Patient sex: M
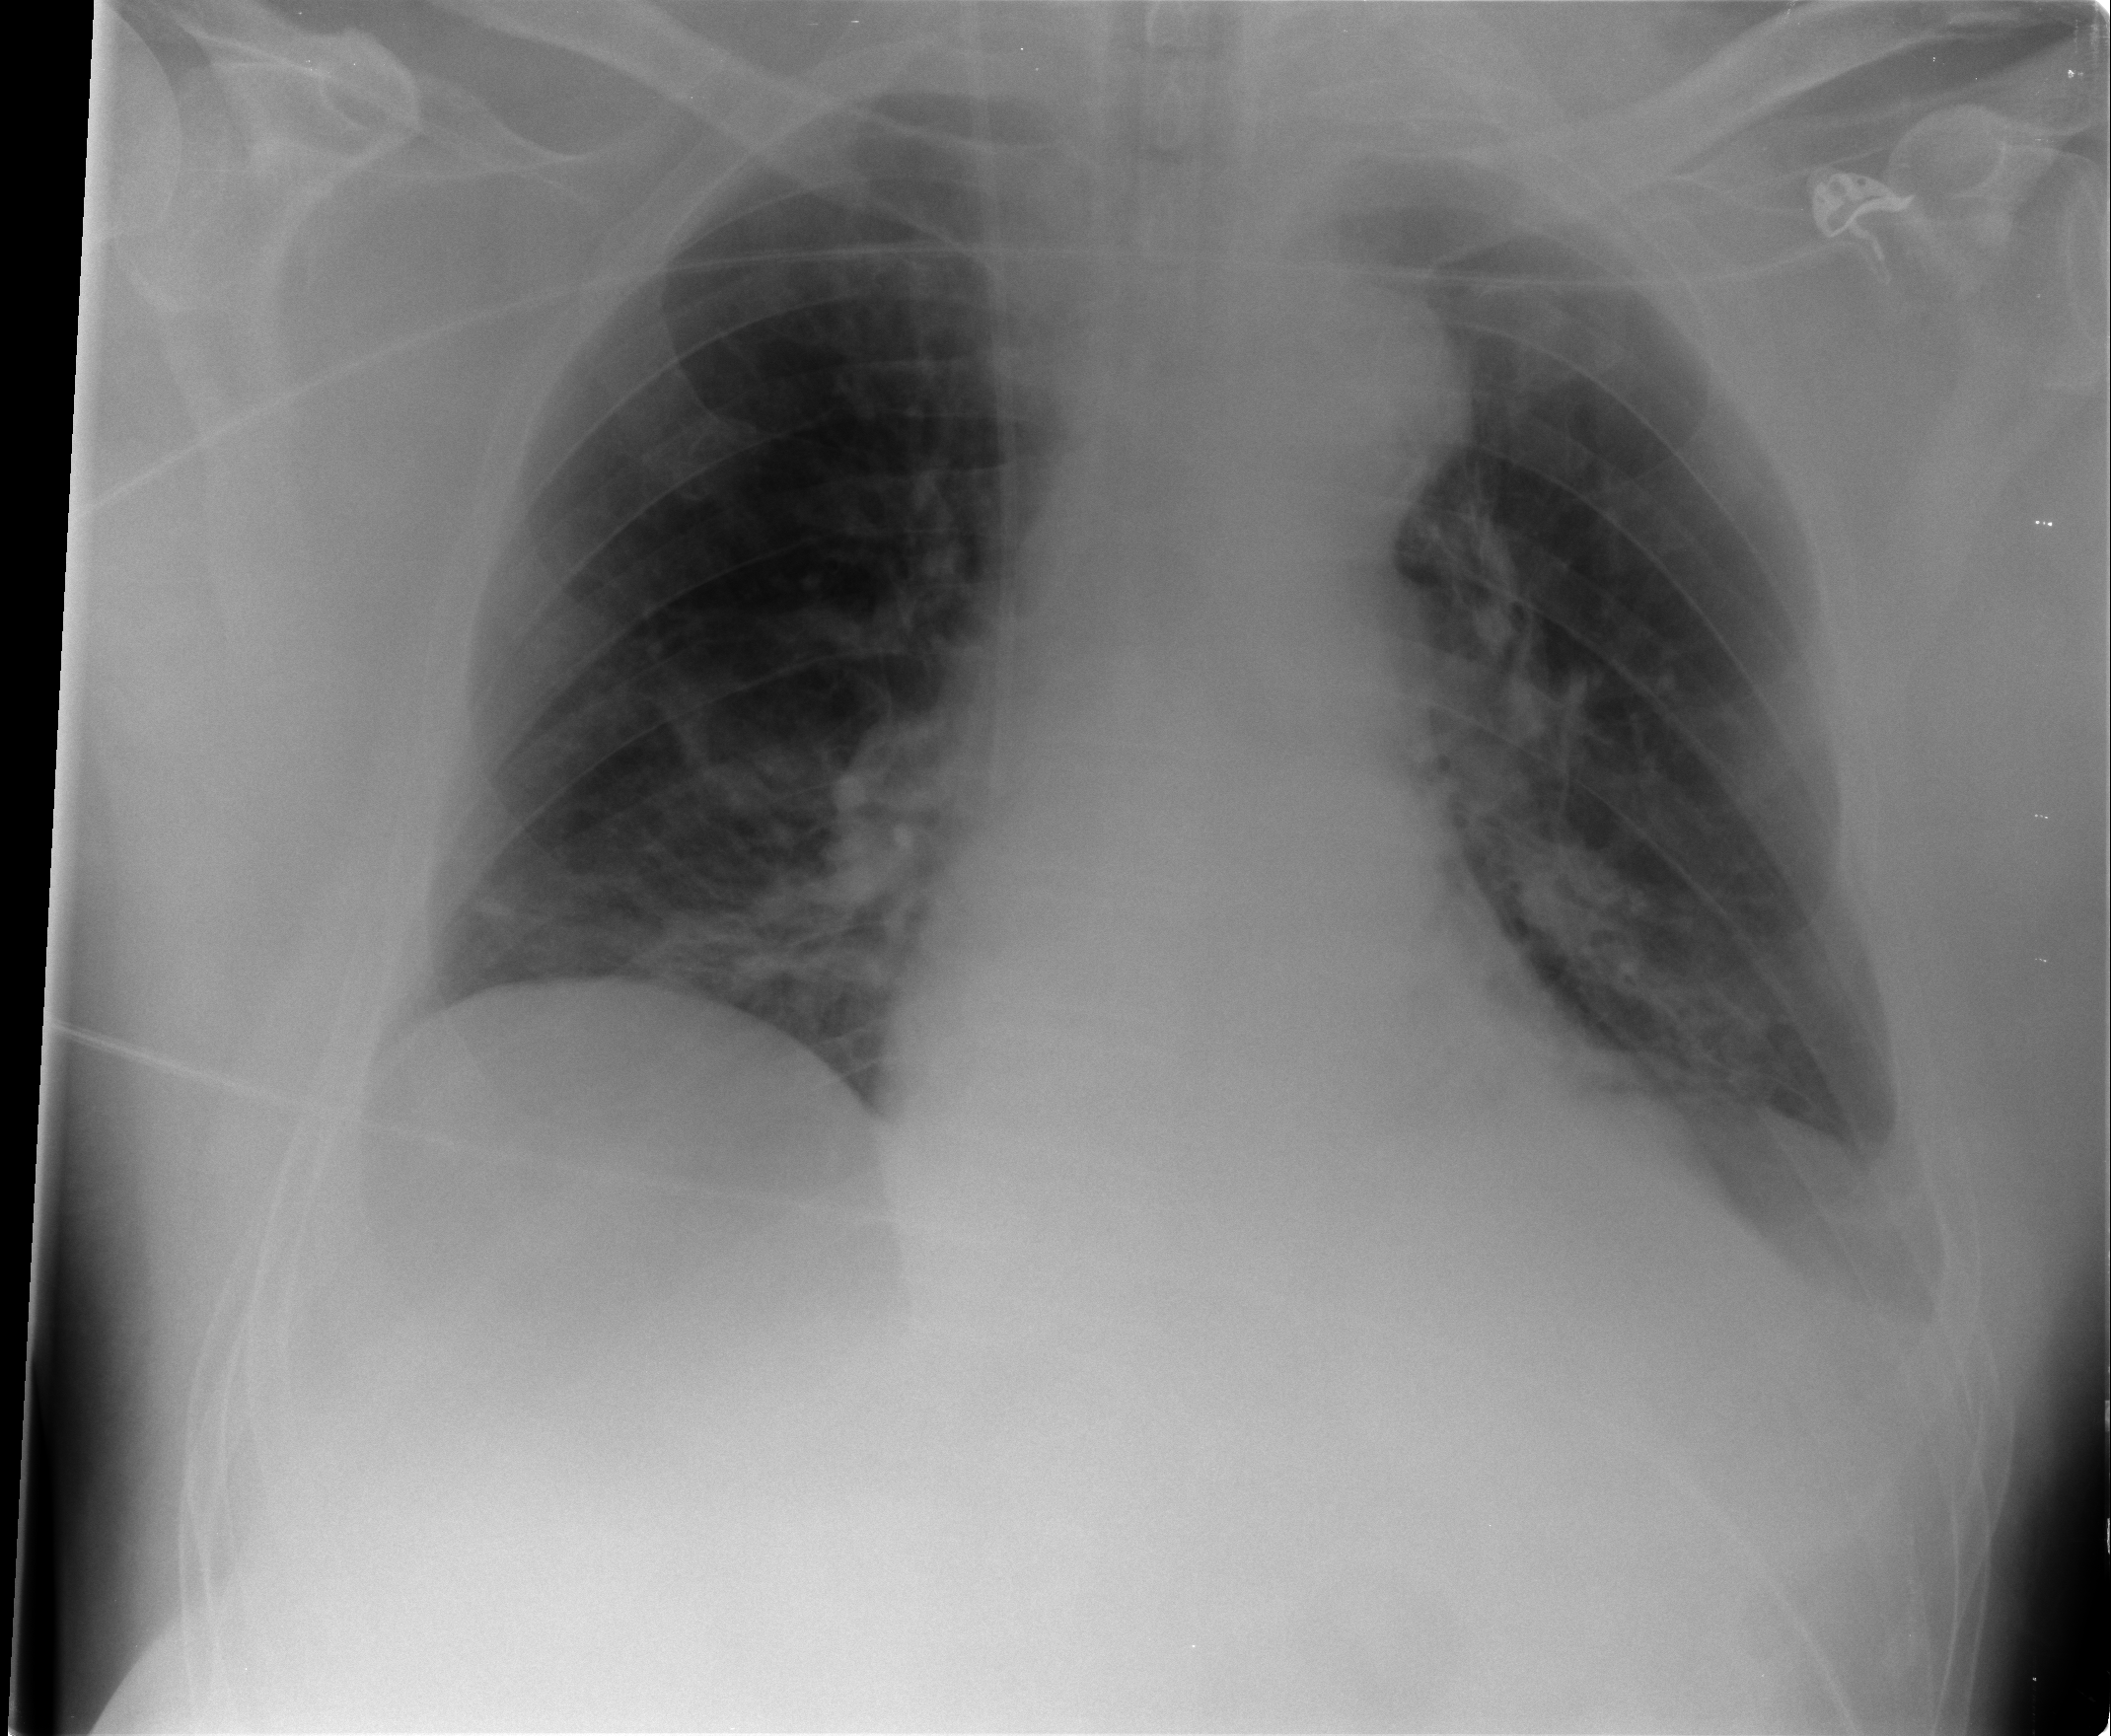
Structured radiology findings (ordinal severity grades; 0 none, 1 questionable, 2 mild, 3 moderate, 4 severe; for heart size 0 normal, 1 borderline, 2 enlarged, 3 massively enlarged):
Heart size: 1
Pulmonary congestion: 0
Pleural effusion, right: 0
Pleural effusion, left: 0
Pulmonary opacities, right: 0
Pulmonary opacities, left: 0
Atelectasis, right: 2
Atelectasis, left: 2